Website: macys
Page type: customer-info-address
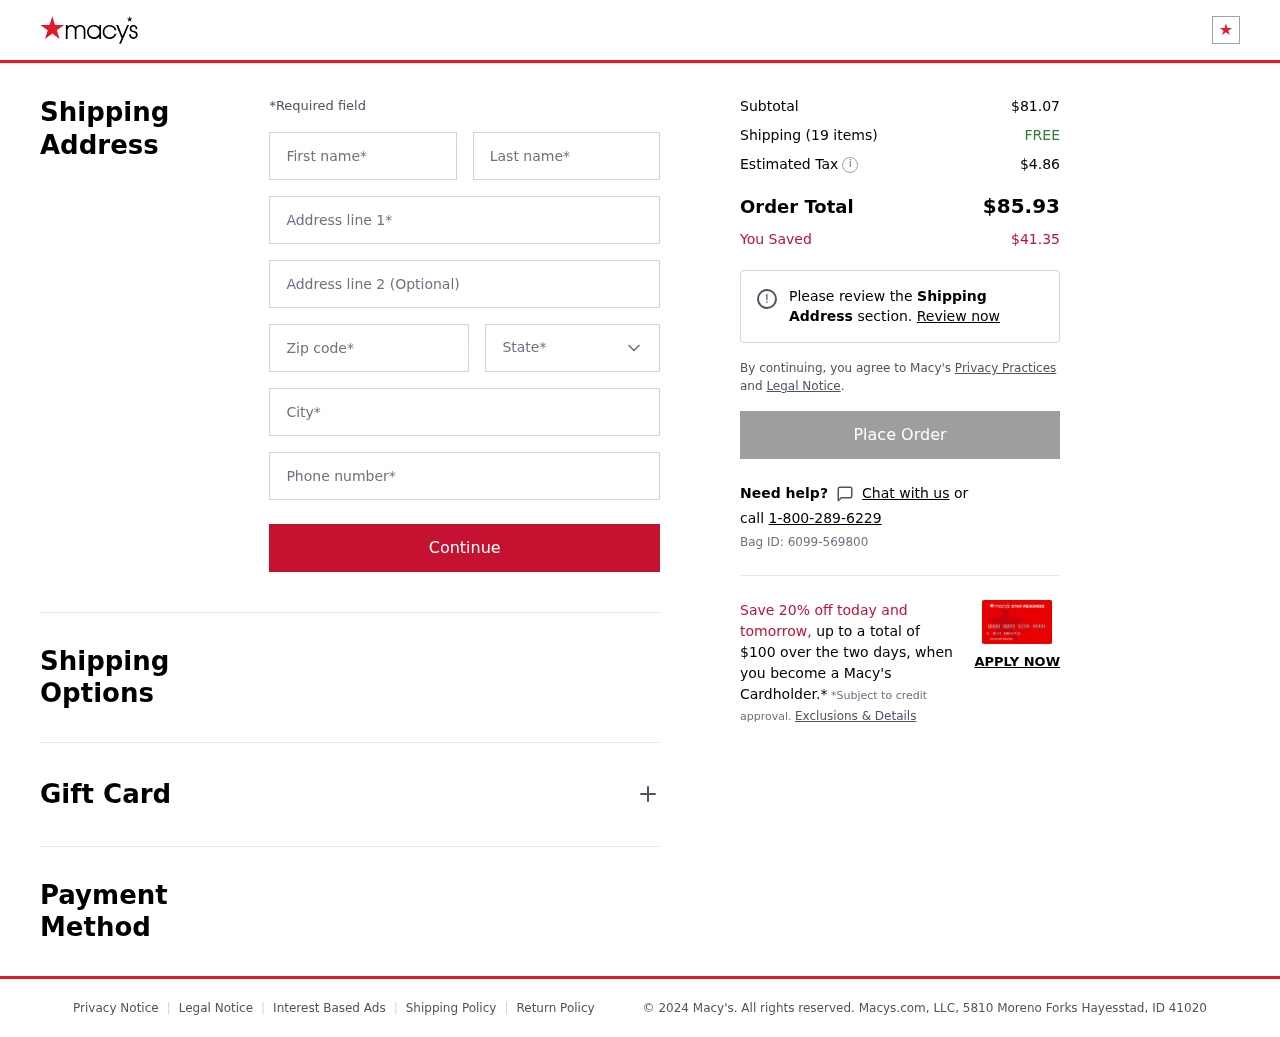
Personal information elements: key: PII_CITY
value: Hayesstad
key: PII_FIRSTNAME
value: Karen
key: PII_LASTNAME
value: Hurst
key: PII_PHONE
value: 6028860027
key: PII_POSTCODE
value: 41020
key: PII_STATE
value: Idaho
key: PII_STREET
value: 5810 Moreno Forks
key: PII_STREET2
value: Apt. 997
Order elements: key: ORDER_SUBTOTAL
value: $81.07
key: ORDER_NUM_ITEMS
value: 19
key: ORDER_SHIPPING_COST
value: FREE
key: ORDER_TAX
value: $4.86
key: ORDER_TOTAL
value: $85.93
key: ORDER_SAVINGS
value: $41.35
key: ORDER_BAG_ID
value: Bag ID: 6099-569800